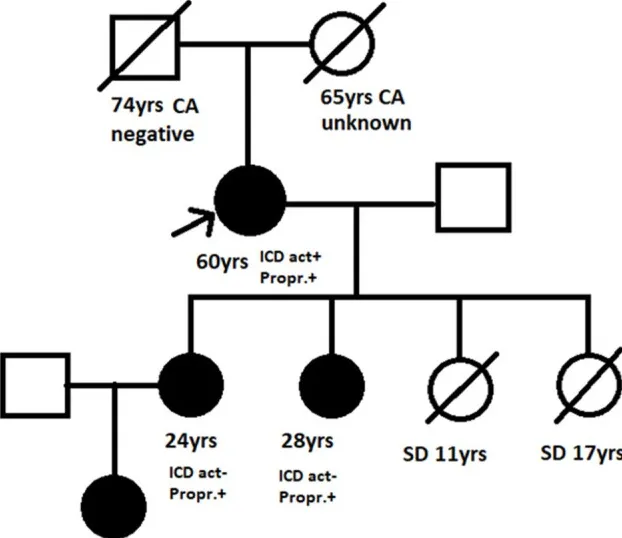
Family pedigree. Arrow, Proband; black filled symbols, Affected Y1795C mutation carrier; SD, Sudden death; CA, Cancer; negative/unknown, Y1795 mutation status; ICD, Intracardiac defibrillator; act +-, History of appropriate activation yes/no; Propr. +, Mexil. +, Propranolol/mexiletine treatment.
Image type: pathology (giemsa)